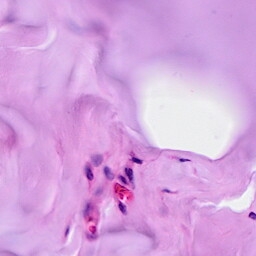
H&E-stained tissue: Breast